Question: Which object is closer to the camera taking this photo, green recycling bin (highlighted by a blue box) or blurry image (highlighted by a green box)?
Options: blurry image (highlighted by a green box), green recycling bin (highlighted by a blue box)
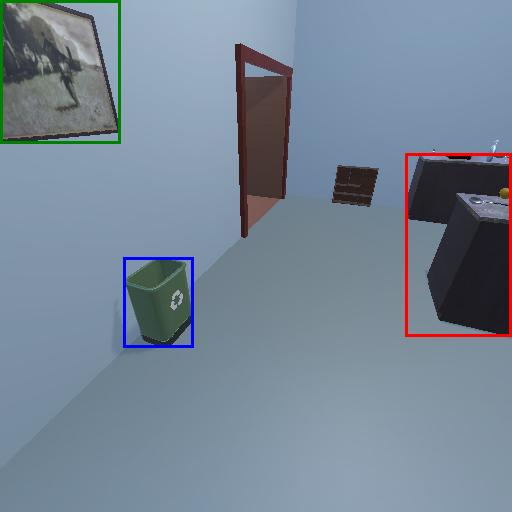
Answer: blurry image (highlighted by a green box)